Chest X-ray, PA view. Patient: 32 years old, sex M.
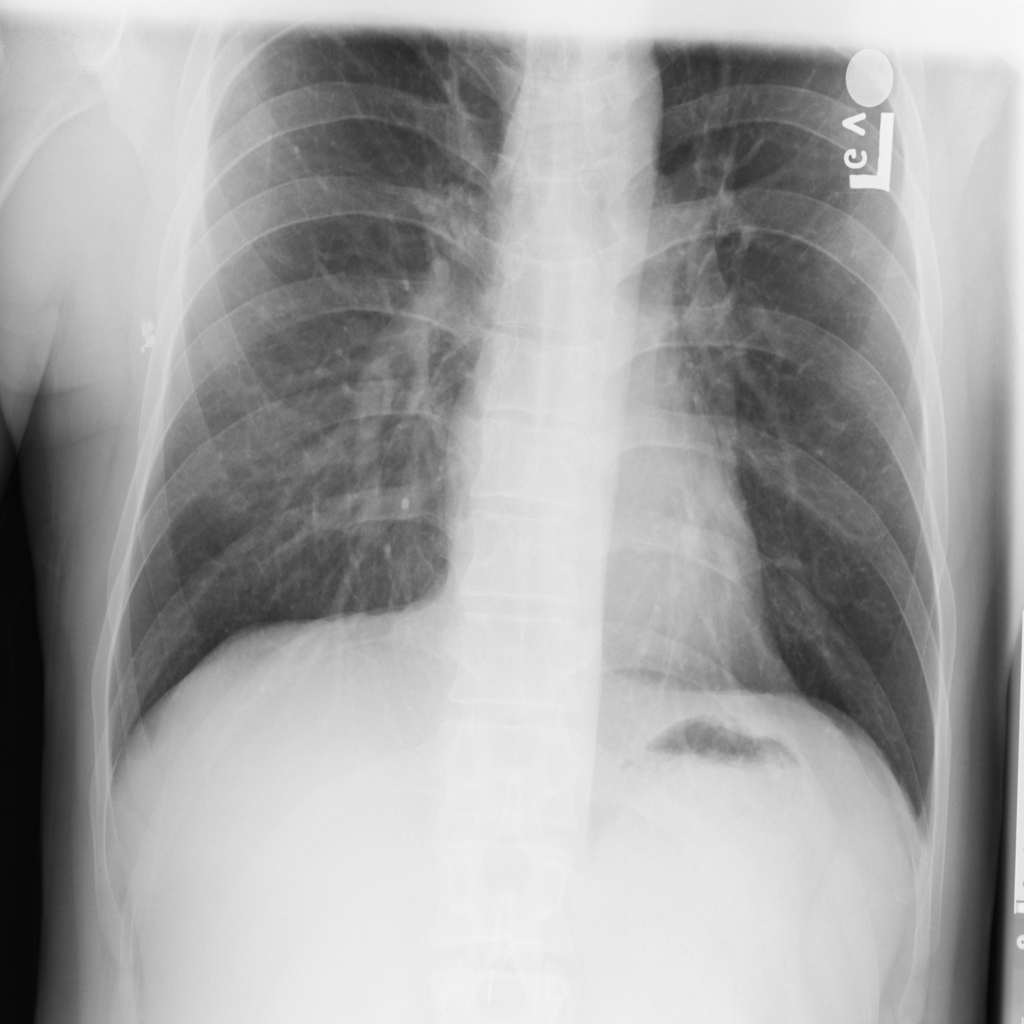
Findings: No Finding